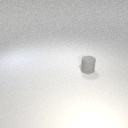
small gray rubber cylinder